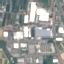
Label: Industrial